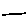
Label: line